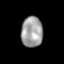
Tissue: lung
Cell type: Epithelial cells
Senescence score: 0.1901
Nuclear area (px): 642
Mean DAPI intensity: 159.95